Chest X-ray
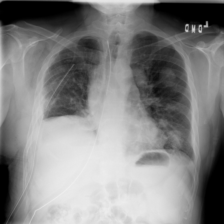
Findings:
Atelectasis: negative
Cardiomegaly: negative
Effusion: negative
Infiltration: negative
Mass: positive
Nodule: negative
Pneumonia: negative
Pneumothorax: positive
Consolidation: negative
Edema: negative
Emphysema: positive
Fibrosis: negative
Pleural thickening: negative
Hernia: negative